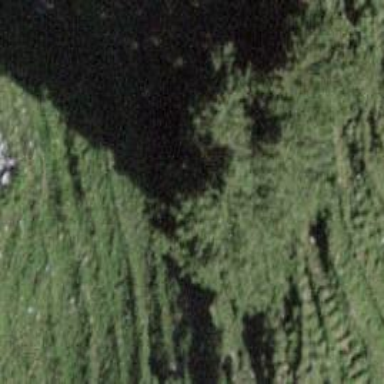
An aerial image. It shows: Evergreen tree with needle-leaved leaves.